Field crop: maize
Growth stage: 2
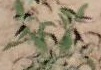
Species: atriplex